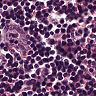
Metastatic tissue present: no